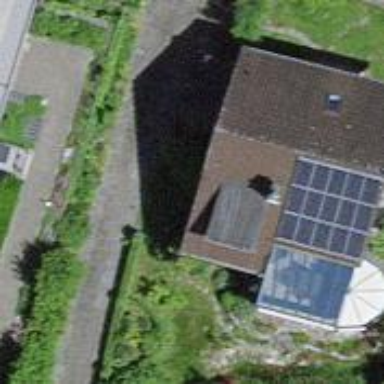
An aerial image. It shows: Detached building.